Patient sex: M
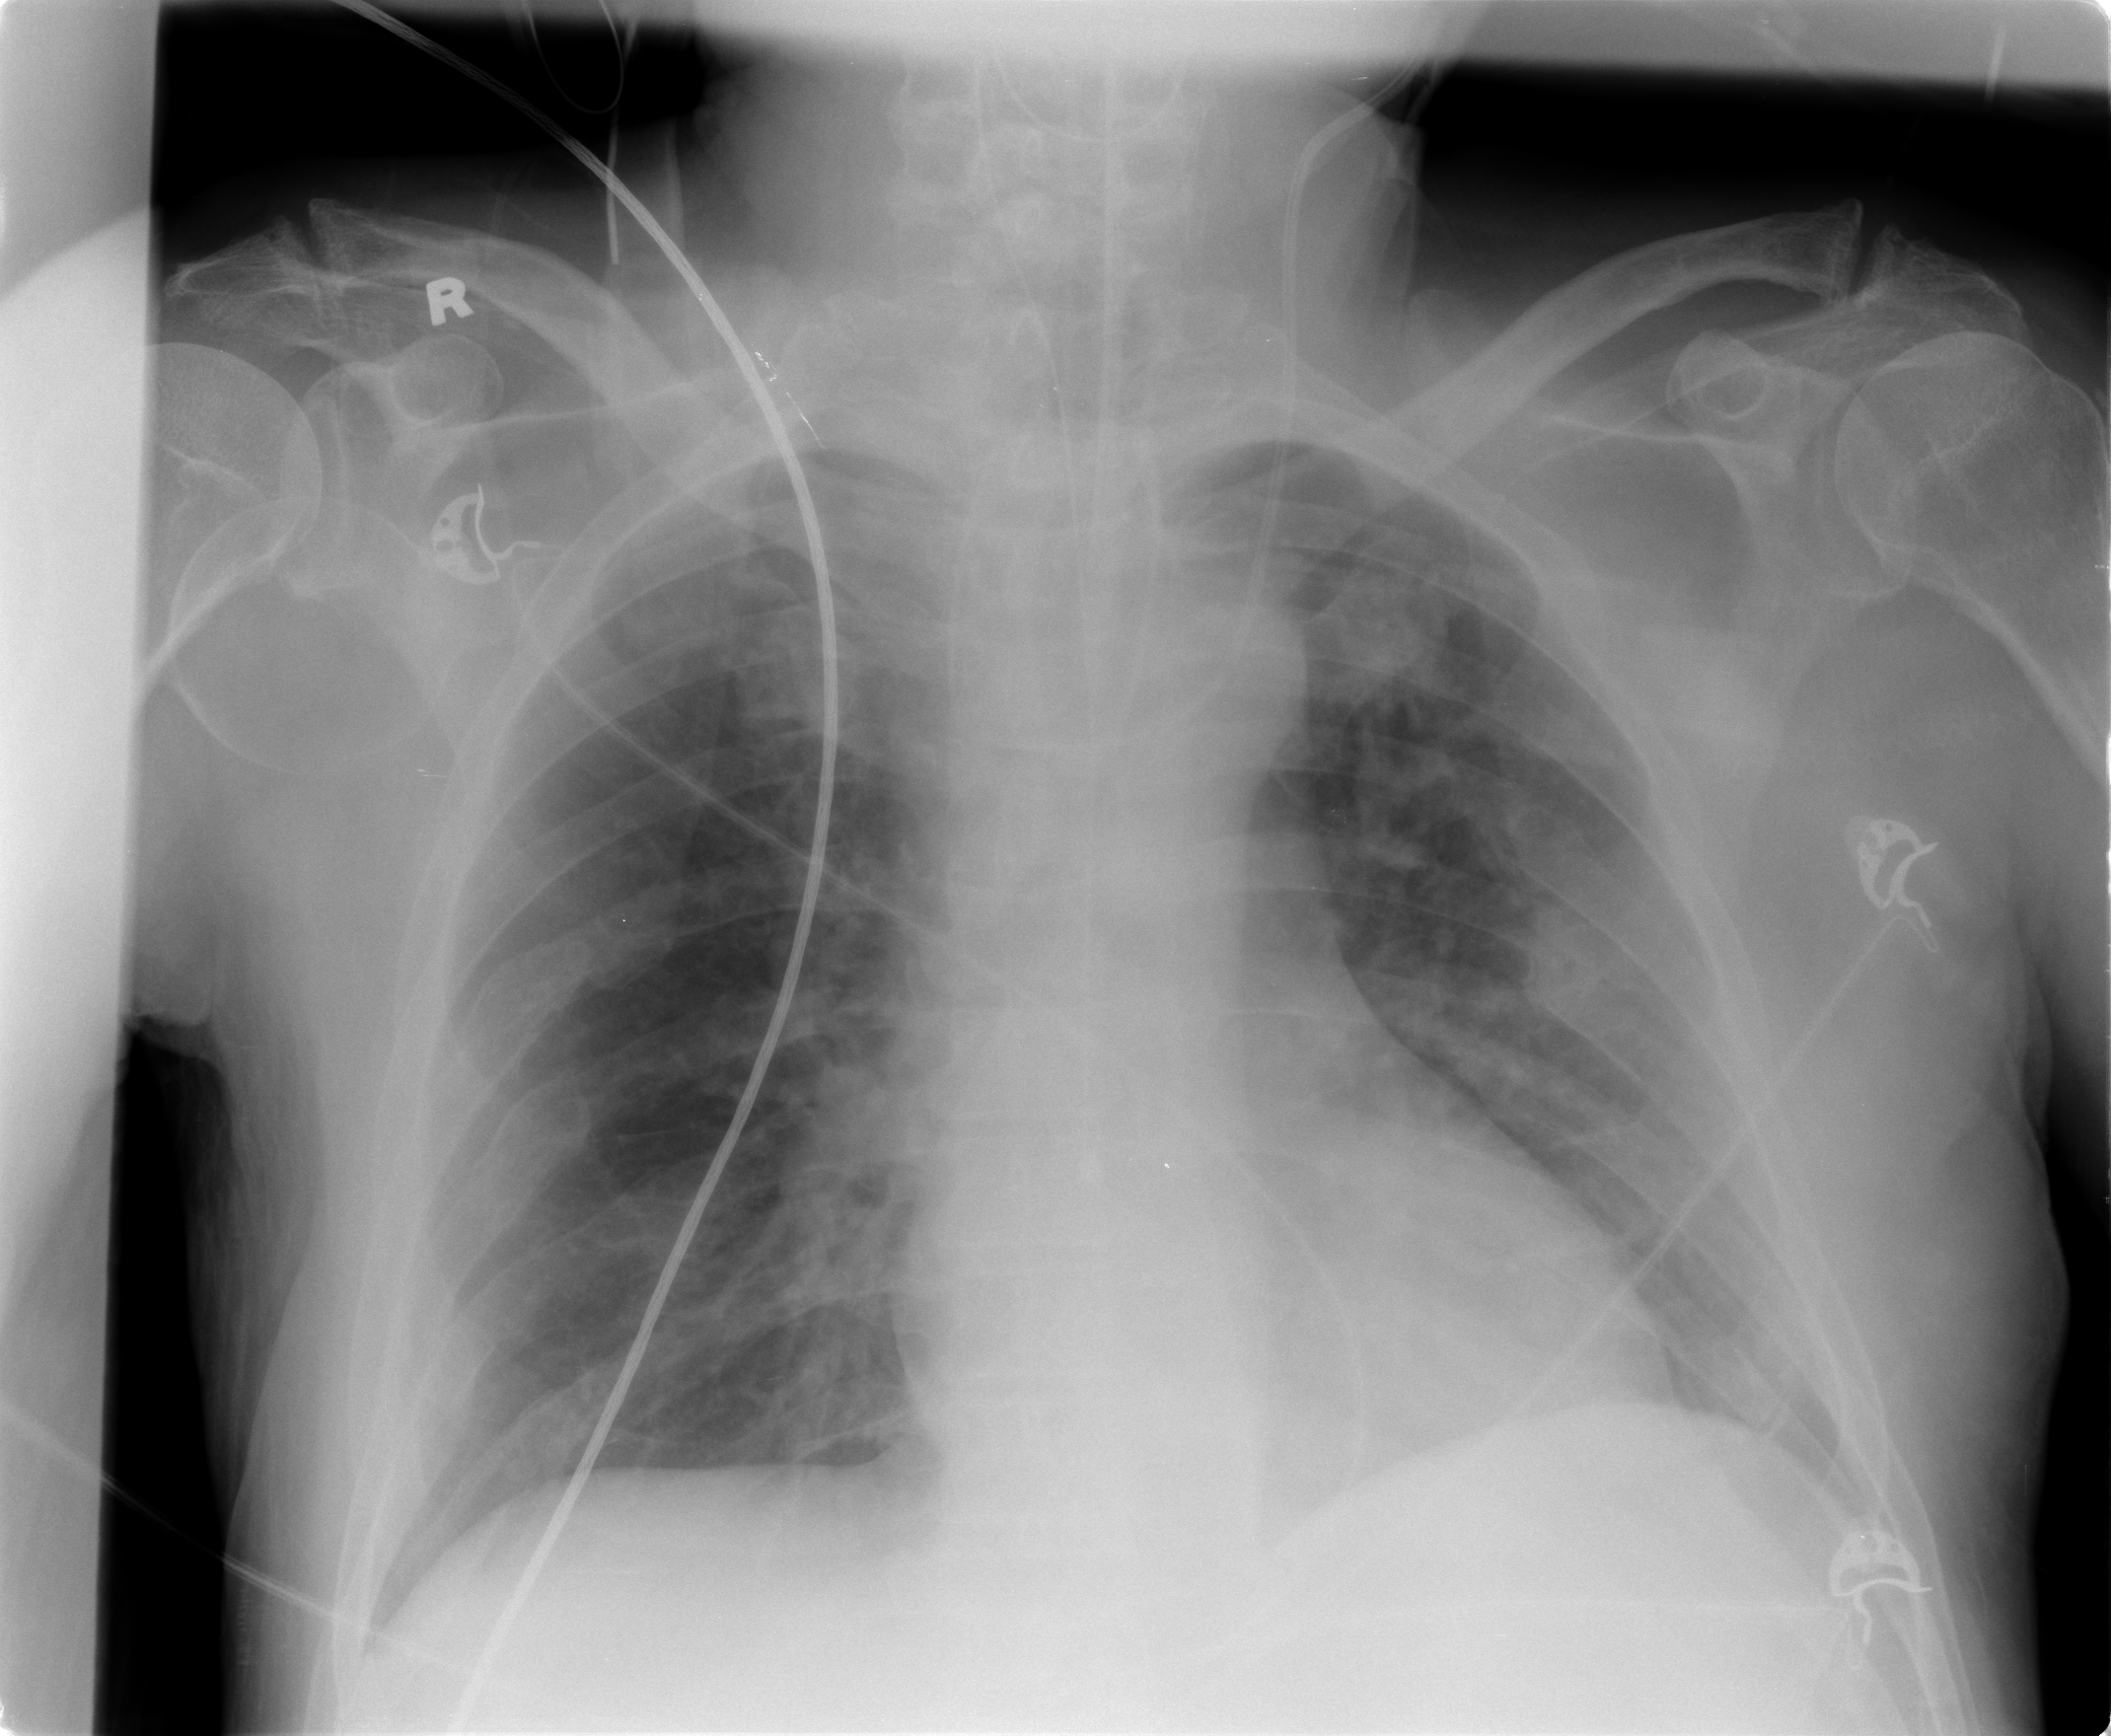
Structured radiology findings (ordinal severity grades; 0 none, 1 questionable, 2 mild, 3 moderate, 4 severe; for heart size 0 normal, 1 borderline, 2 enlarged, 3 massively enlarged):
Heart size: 0
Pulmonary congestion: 2
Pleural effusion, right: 0
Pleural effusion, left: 0
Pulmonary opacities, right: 0
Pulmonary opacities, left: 0
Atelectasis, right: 0
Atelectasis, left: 0